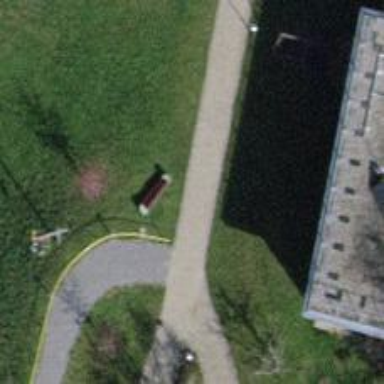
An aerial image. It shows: Red bench.